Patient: sex F, age 77
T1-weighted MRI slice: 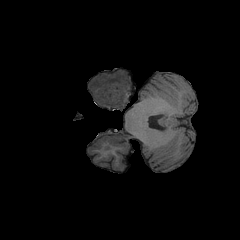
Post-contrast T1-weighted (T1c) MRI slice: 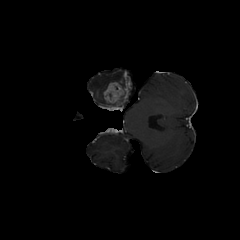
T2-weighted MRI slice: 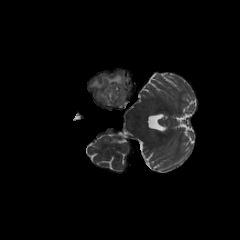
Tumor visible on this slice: yes
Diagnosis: Glioblastoma, IDH-wildtype
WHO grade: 4